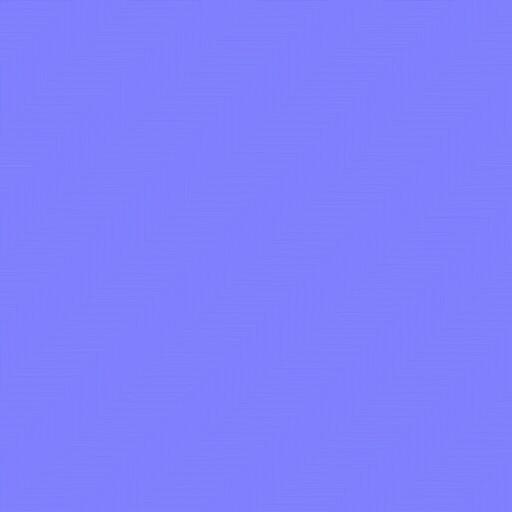
floor flooring parquet wood